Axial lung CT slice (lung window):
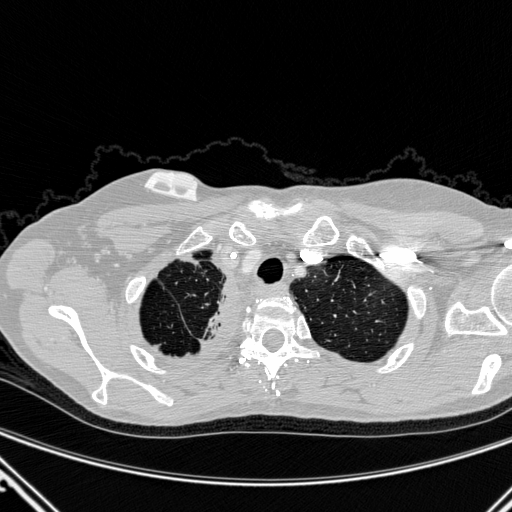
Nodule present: no